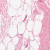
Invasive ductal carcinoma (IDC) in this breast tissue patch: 0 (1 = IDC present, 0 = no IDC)